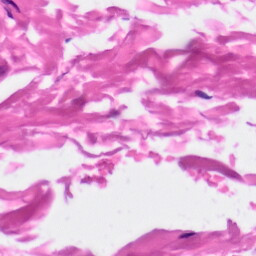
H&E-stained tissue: Skin